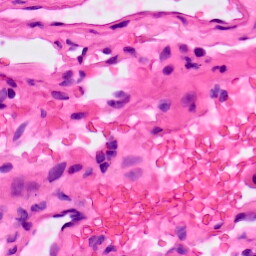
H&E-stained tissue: Lung